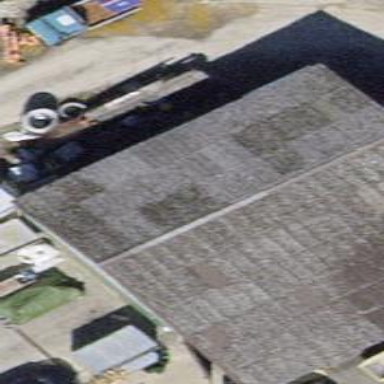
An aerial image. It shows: Industrial building.